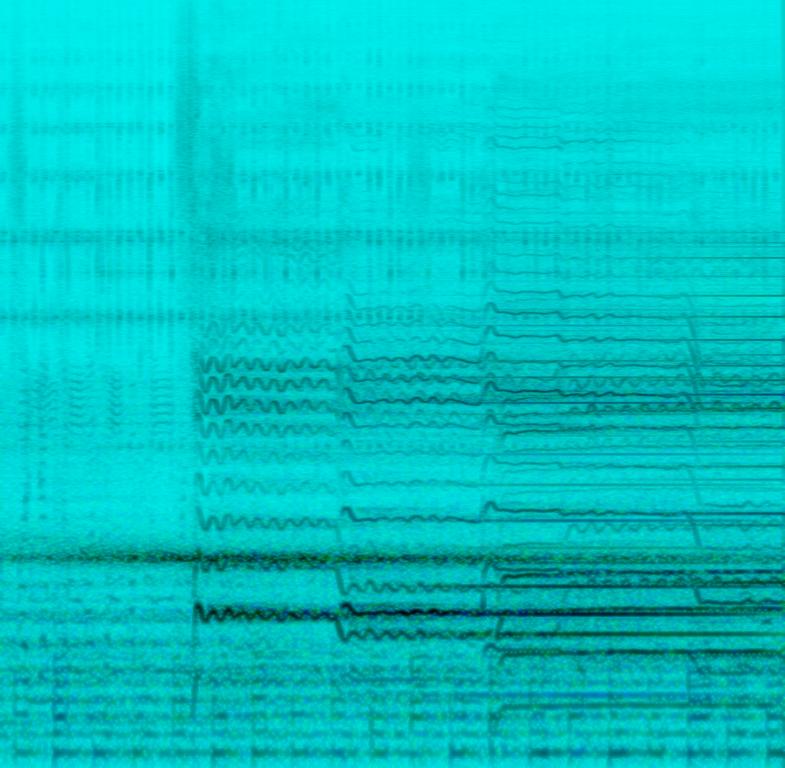
This music is instrumental. The tempo is medium fast with an incessant droning of the didgeridoo, sound of a timer ticking and male vocals like a chant. The music is eerie, creepy, spooky, sinister, scary, hypnotic, trance like and fear inducing with resounding effect.